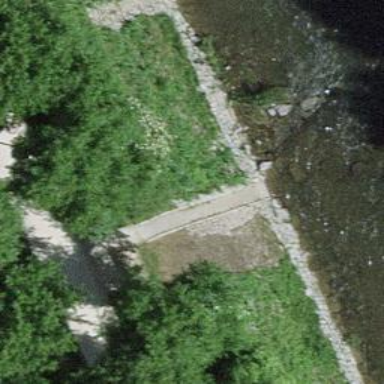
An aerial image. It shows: Steps made of paving stones.